Question: This is a little bit puzzling to me, although this could just be a rookie mistake I'm making. I'm experienced with Python, though I was trying to go ahead and start working with Java via NetBeans. Unlike Python, which had a simple IDE to work with, I can't quite get NetBeans to even start allowing me to put code into the terminal. Here's where I'm at so far.

I've tried uninstalling and downloading the NetBeans IDE, but I seem to have this exact same problem. Does anybody have any idea how to work around this? This is a little bit frustrating, and I thought I would be having difficulty with the syntax, not the complier itself.
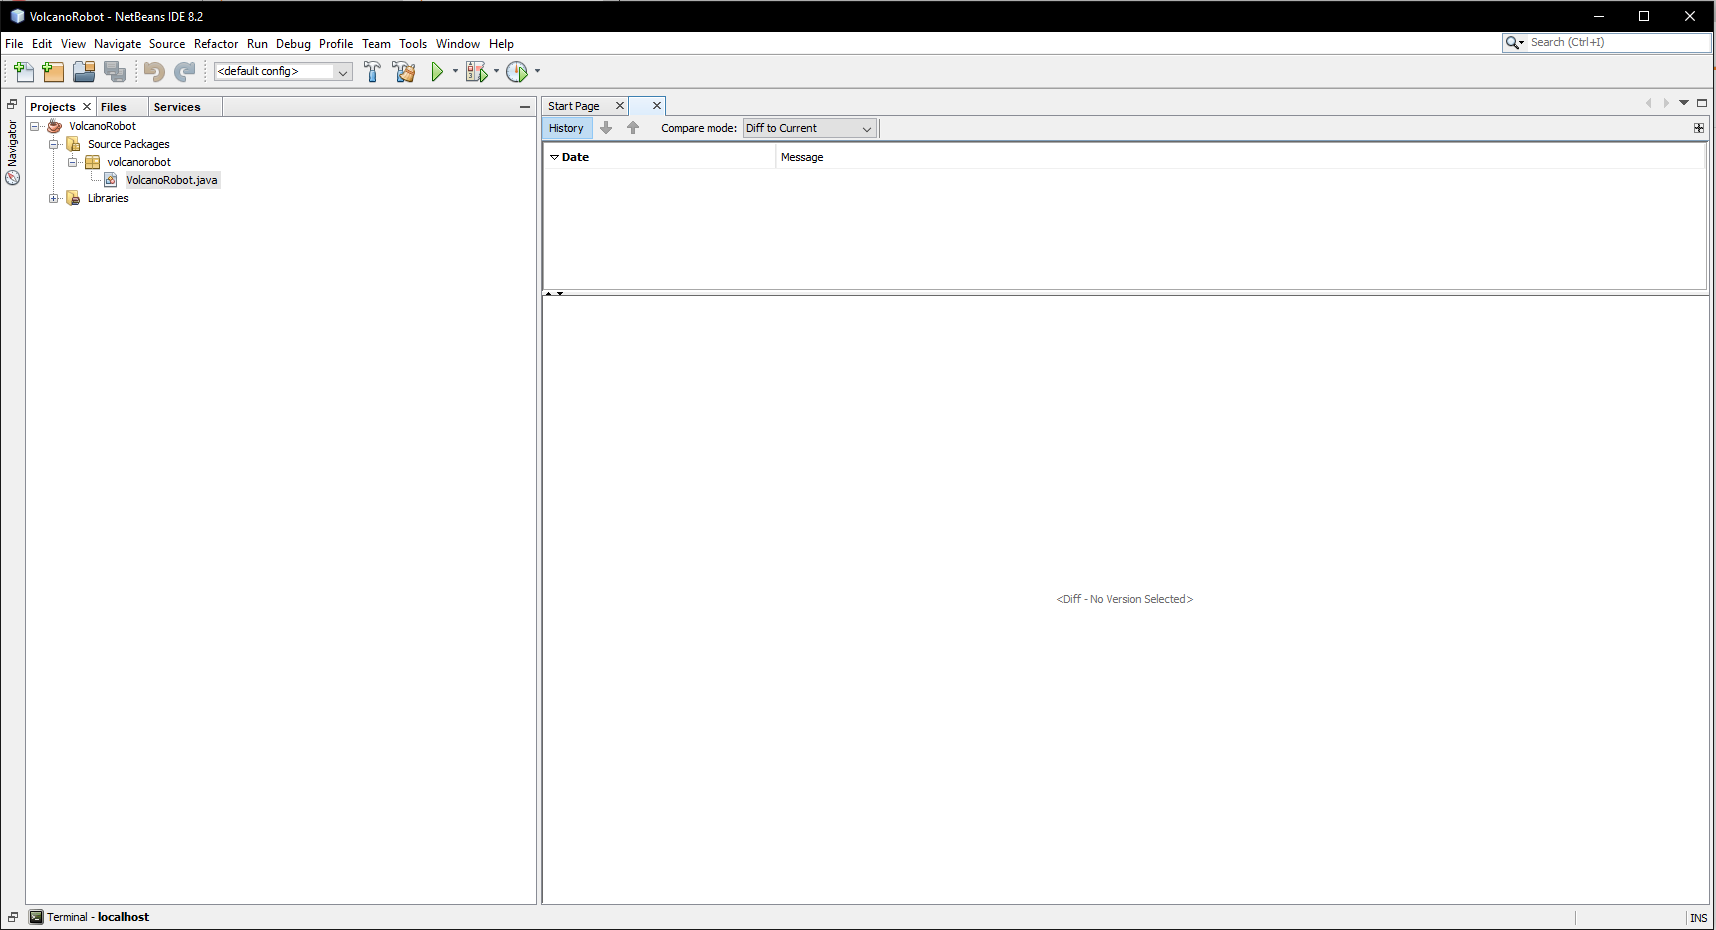
Answer: Try removing the 'userdir'.
From <URL>:
> The NetBeans userdir is a directory where NetBeans stores user configuration data such as window layouts, editor settings, menu and toolbar customizations and various module settings.By default on Windows and Mac OS X the userdir is inside a directory NetBeans in application settings folder.
On Windows this can be found at 'C:\Users\<username>\AppData\Roaming\'
On OS X this can be found at '/Users/<username>/Library/Application Support/'
See a related question <URL>.